Question: I have a problem with no transparent png images in my pygame game.
I load png images and blit them to the screen. I have a dark background of game screen and white background of images. Although, the images blitted are visible with white background. I would expect images to be transparent however I can not achieve it.
I can not find an accurate information in internet with a solution to my problem.
Is there any chance somebody could point me into the right direction and review my game ? How to achieve transparency of images ?
Link to the python code and images:
<URL>
Pictures which shows my problem:

Game background color: black. Image backgroud color: white. How to get the image background transparent so it is not visible regardless the game background color ?
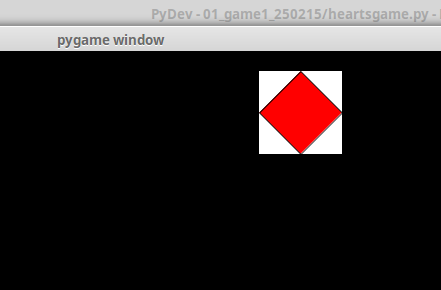
Answer: I don't understand your question but if your image has a transparent background you just use
image = pygame.image.load("image.png").convert_alpha()
If it has a white background you probably want to set the colorkey like
image = pygame.image.load("image.png").convert()
image.set_colorkey((255,255,255))